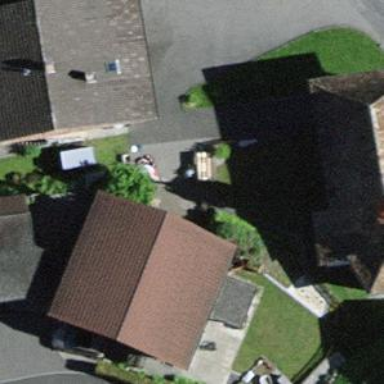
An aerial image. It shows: Simple house.